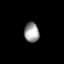
Tissue: lung
Cell type: Endothelial cells
Senescence score: 0.65
Nuclear area (px): 291
Mean DAPI intensity: 154.533